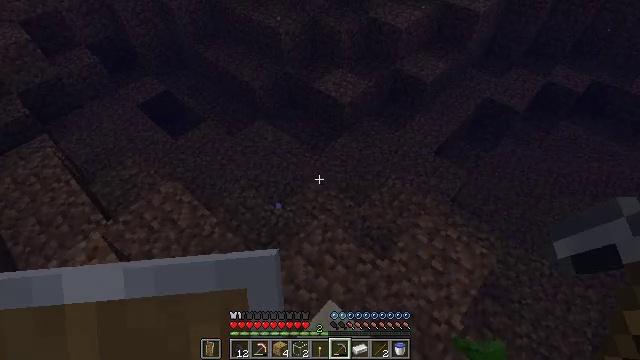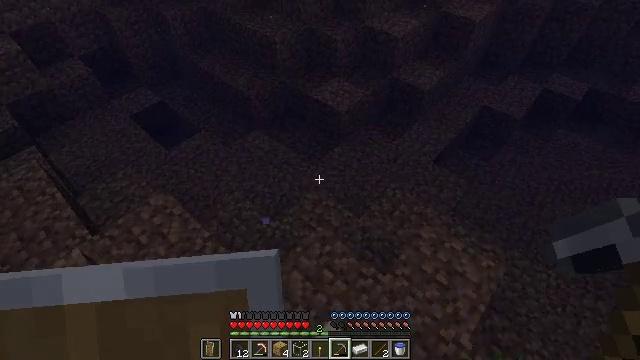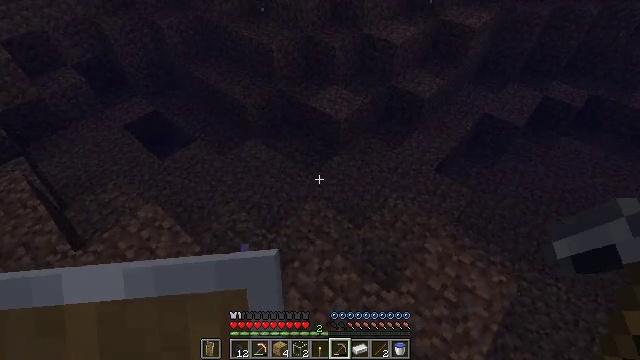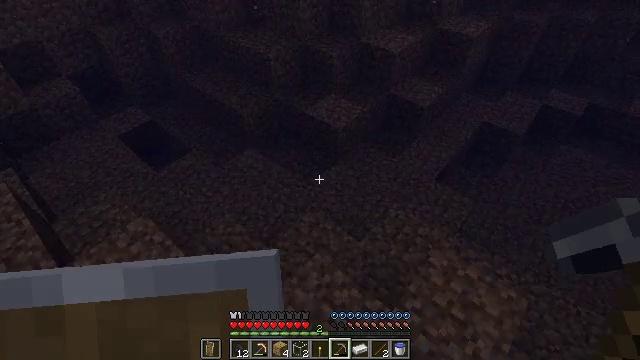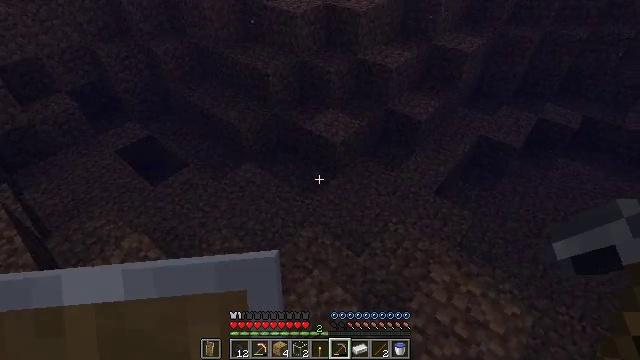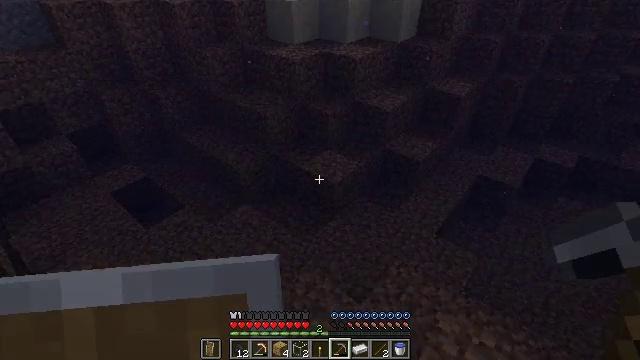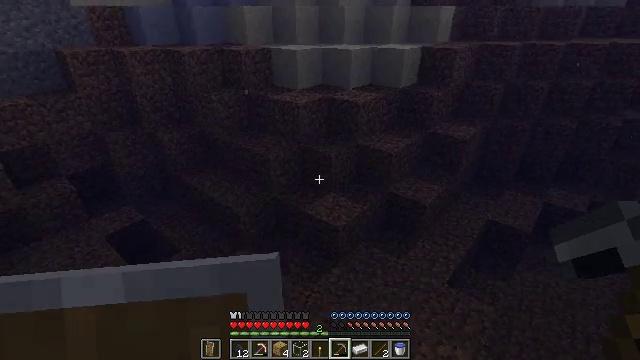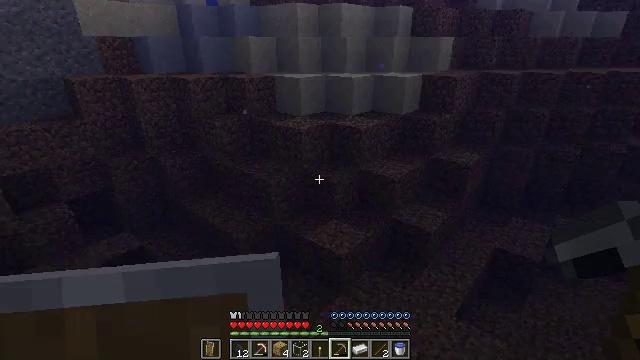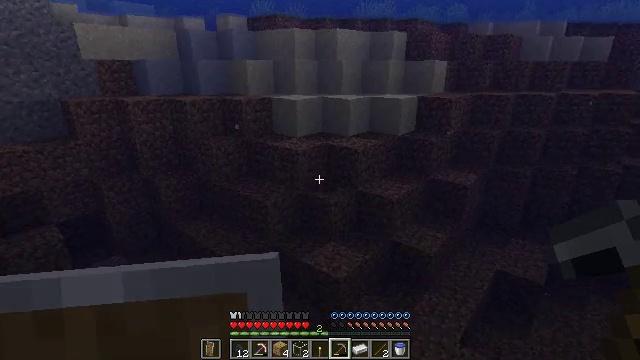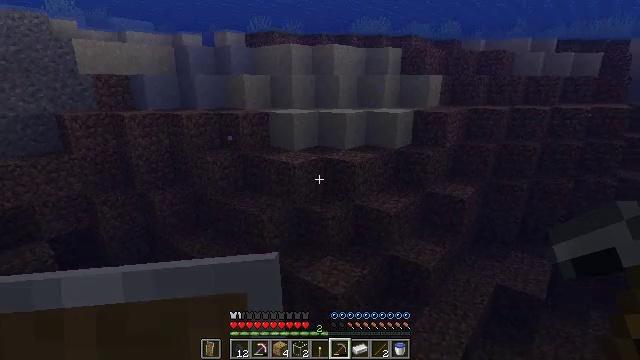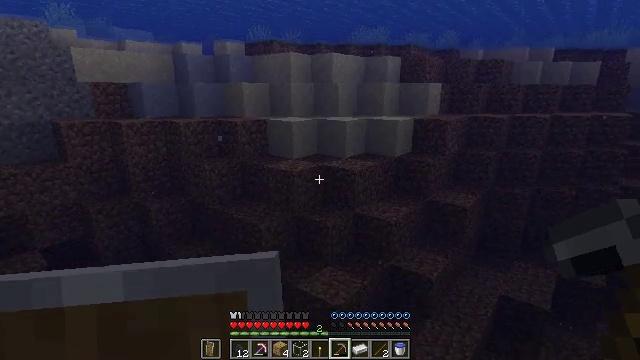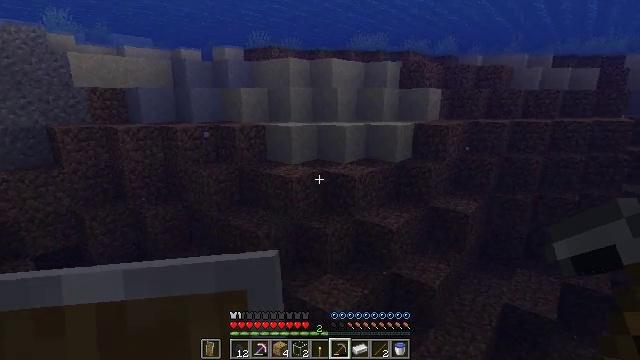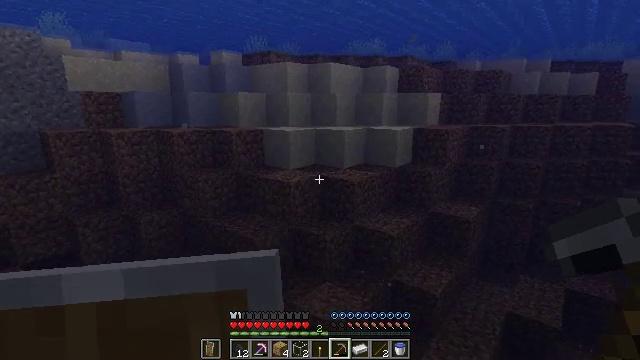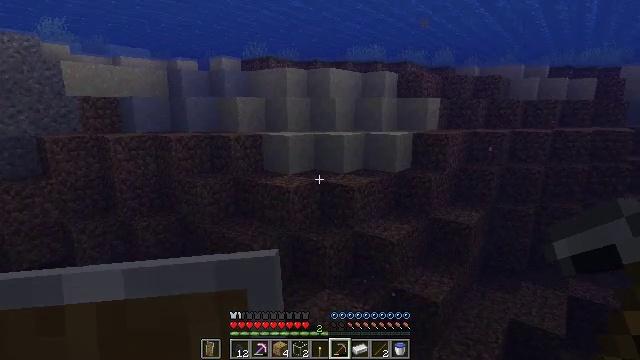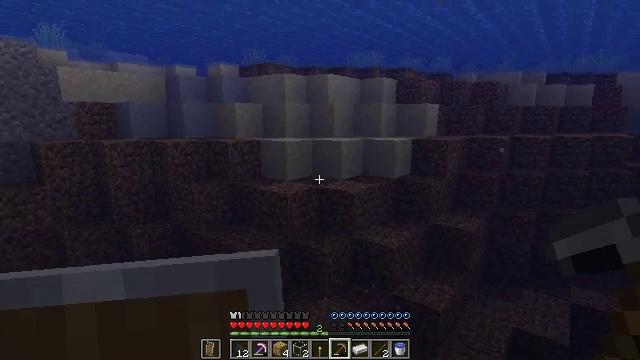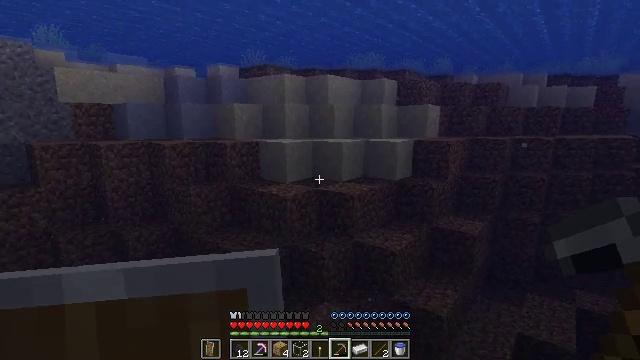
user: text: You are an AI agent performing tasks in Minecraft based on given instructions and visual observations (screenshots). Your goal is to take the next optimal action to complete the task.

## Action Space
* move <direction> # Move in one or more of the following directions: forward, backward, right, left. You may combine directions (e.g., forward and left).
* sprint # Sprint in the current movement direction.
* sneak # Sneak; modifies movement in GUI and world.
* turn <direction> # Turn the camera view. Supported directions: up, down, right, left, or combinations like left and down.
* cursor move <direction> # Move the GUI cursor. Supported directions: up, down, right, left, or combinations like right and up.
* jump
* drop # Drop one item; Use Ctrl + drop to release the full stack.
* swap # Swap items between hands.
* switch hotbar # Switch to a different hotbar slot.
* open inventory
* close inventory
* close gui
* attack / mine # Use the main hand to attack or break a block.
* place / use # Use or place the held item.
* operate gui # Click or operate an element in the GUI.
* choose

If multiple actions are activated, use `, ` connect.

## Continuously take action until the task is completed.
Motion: motion action
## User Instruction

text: Collect kelp plant from the sea.
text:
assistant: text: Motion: move forward, turn up
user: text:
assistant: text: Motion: move forward, turn up
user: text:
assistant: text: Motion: move forward, turn up
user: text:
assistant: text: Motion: move forward, turn up
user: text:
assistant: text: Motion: move forward, turn up
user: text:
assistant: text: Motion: move forward, turn up
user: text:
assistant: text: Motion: move forward, turn up
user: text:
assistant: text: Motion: move forward, turn up
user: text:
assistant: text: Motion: move forward, turn up
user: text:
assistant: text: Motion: move forward, turn up
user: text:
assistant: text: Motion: move forward, turn up
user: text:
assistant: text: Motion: move forward, turn up
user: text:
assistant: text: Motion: move forward, turn up
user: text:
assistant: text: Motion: move forward, turn up
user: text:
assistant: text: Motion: move forward
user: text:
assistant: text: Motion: move forward
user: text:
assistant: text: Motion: move forward
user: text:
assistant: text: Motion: move forward
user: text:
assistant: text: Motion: move forward
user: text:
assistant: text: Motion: move forward
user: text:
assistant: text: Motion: move forward
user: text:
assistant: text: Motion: move forward
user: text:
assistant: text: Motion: move forward
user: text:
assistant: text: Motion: move forward, jump
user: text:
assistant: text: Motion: move forward, jump
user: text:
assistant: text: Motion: move forward, jump
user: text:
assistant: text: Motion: move forward, jump
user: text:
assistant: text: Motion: move forward, jump
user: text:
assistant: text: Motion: move forward, jump
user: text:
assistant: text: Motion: move forward, jump